Interaction volume radius: 10 \u00c5
Interaction volume height: 20 \u00c5
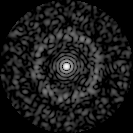
Disorder parameter: 0.8262